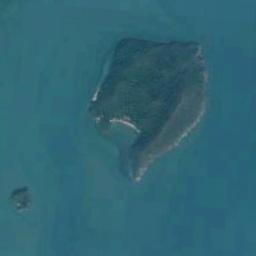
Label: island